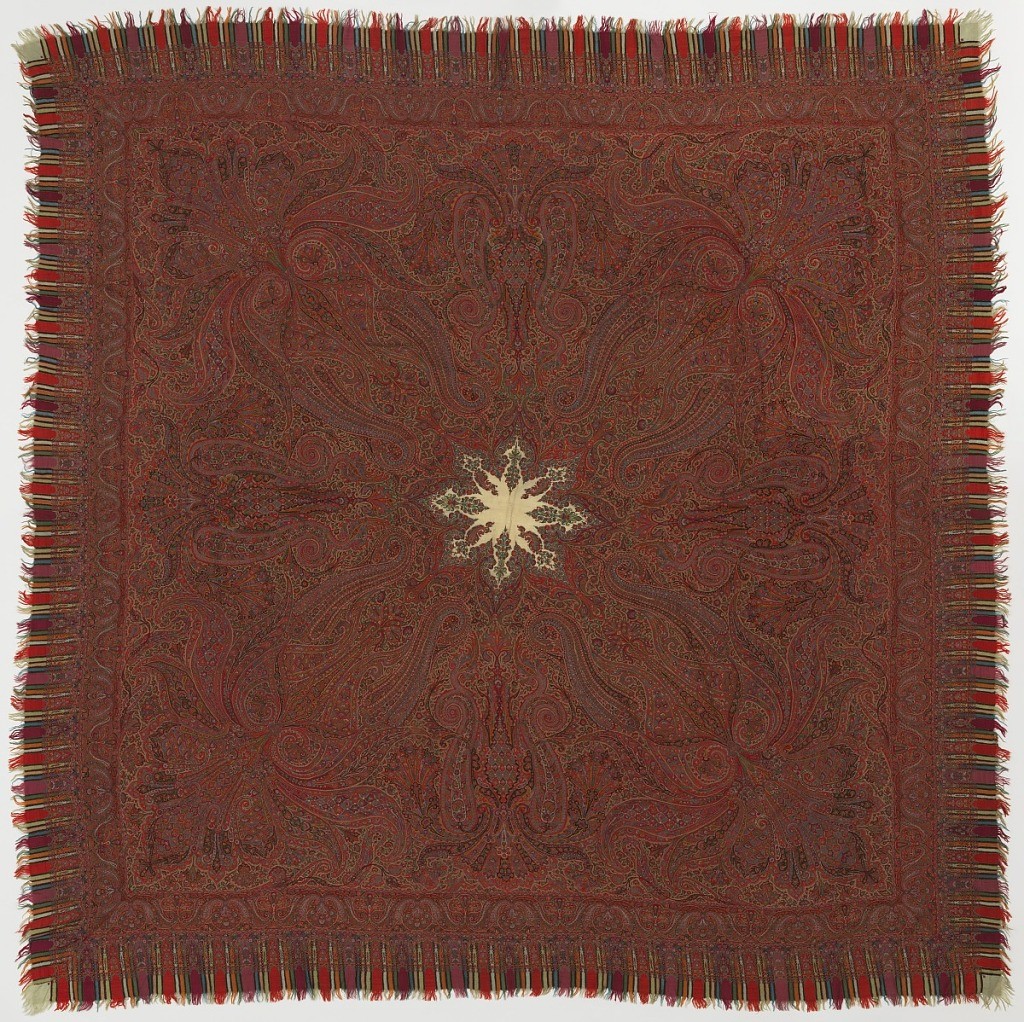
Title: Shawl
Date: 19th century
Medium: wool Technique: twill tapestry, embroidery Label: wool twill tapestry with embroidery
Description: Predominantly red shawl with a white star shape in the center.